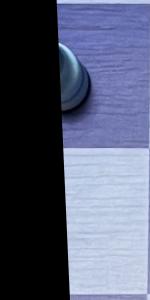
Label: Empty